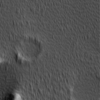
Label: not_dusty